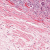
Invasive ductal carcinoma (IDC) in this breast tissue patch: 1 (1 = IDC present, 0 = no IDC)